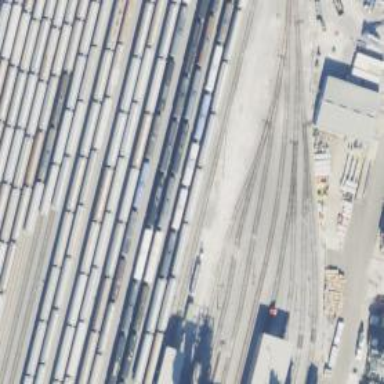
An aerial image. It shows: Rail spur service.